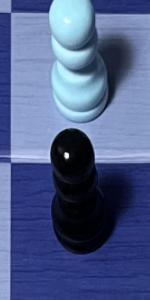
Label: Pawn_Black